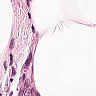
Metastatic tissue present: no